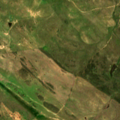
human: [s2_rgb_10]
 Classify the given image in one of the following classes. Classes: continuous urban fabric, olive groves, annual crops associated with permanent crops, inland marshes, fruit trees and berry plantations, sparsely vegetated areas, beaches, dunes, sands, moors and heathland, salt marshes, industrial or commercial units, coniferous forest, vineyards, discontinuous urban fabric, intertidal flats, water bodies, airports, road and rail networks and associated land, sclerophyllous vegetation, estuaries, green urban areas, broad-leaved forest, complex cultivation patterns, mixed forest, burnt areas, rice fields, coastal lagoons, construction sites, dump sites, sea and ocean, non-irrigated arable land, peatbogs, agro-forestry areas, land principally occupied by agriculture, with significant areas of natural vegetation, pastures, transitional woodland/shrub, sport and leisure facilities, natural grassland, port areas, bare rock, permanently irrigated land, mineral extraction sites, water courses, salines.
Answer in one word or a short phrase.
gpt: non-irrigated arable land, agro-forestry areas